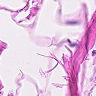
Metastatic tissue present: no